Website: walmart
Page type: address-validator
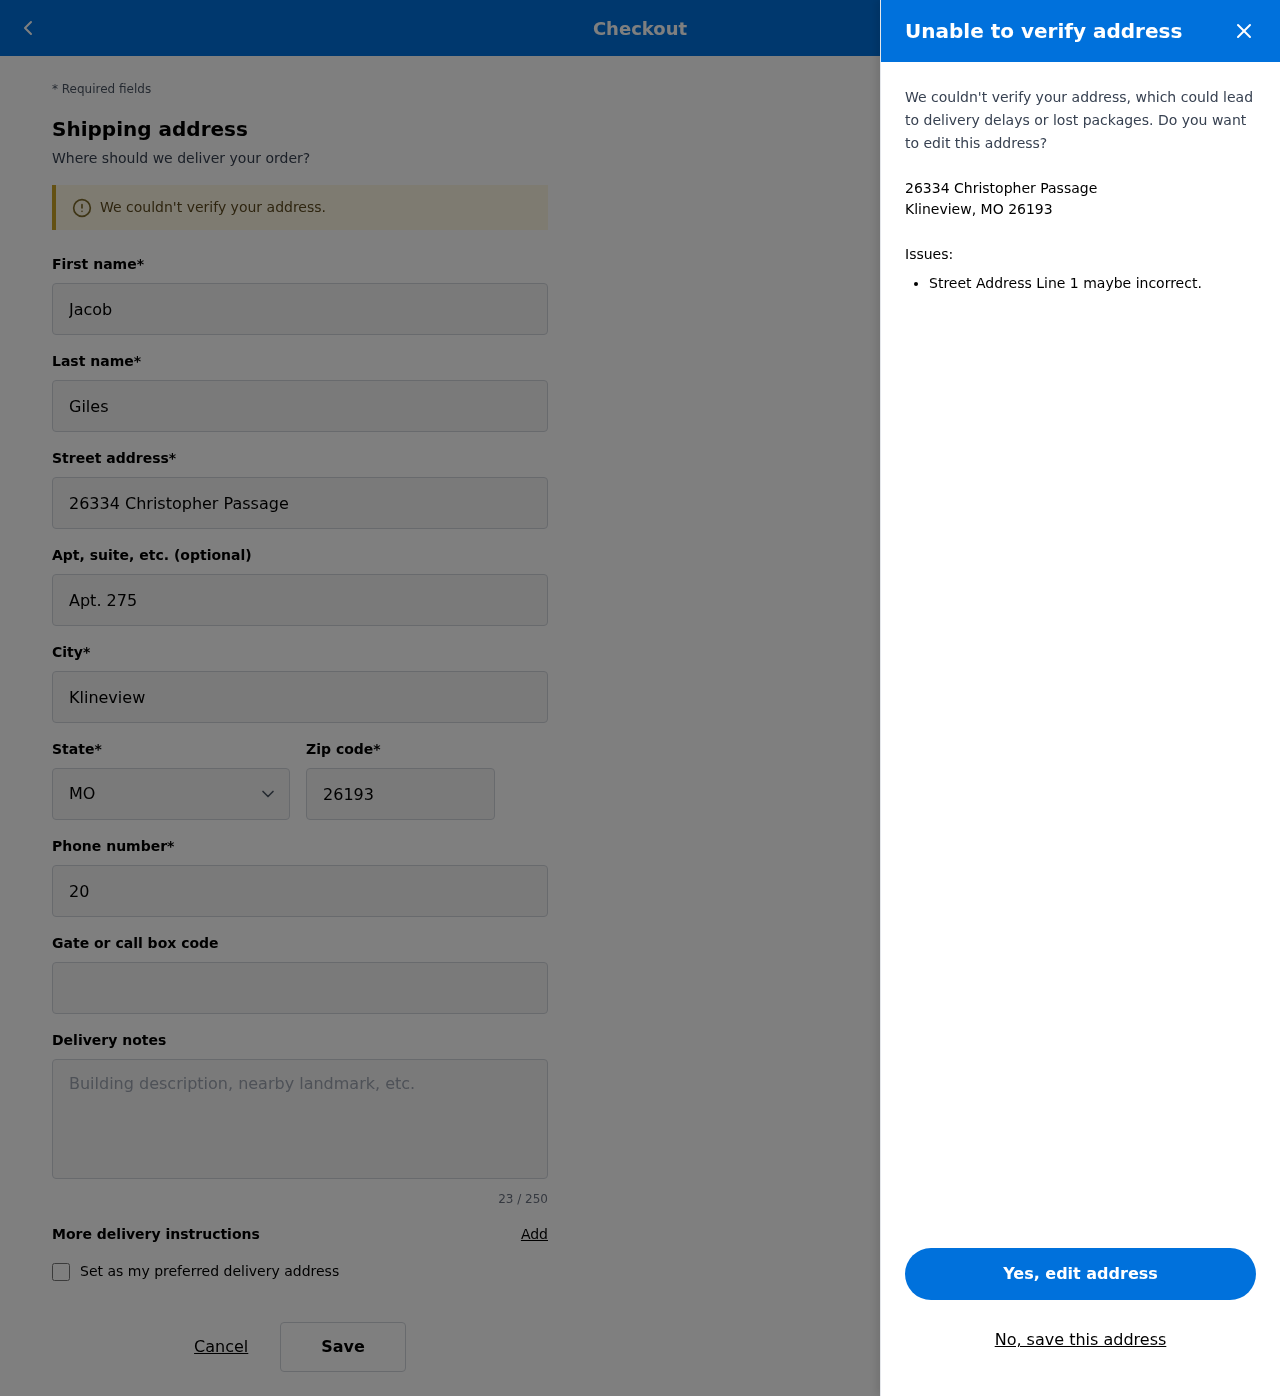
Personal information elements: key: PII_CITY_STATE_ZIP
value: Klineview, MO 26193
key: PII_DELIVERY_INSTRUCTIONS
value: Do not leave if raining
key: PII_STATE_ABBR
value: MO
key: PII_STREET
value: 26334 Christopher Passage
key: PII_FIRSTNAME
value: Jacob
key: PII_LASTNAME
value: Giles
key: PII_STREET2
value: Apt. 275
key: PII_CITY
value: Klineview
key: PII_POSTCODE
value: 26193
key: PII_PHONE
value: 2039461092
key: PII_SECURITY_CODE
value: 70158